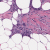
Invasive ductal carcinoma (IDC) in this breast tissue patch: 1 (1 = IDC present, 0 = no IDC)